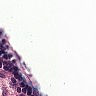
Metastatic tissue present: no